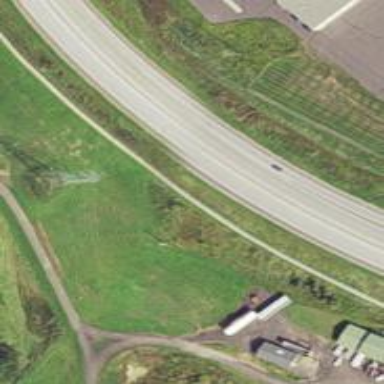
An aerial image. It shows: Primary link highway.